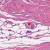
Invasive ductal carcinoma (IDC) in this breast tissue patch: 0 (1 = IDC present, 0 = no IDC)